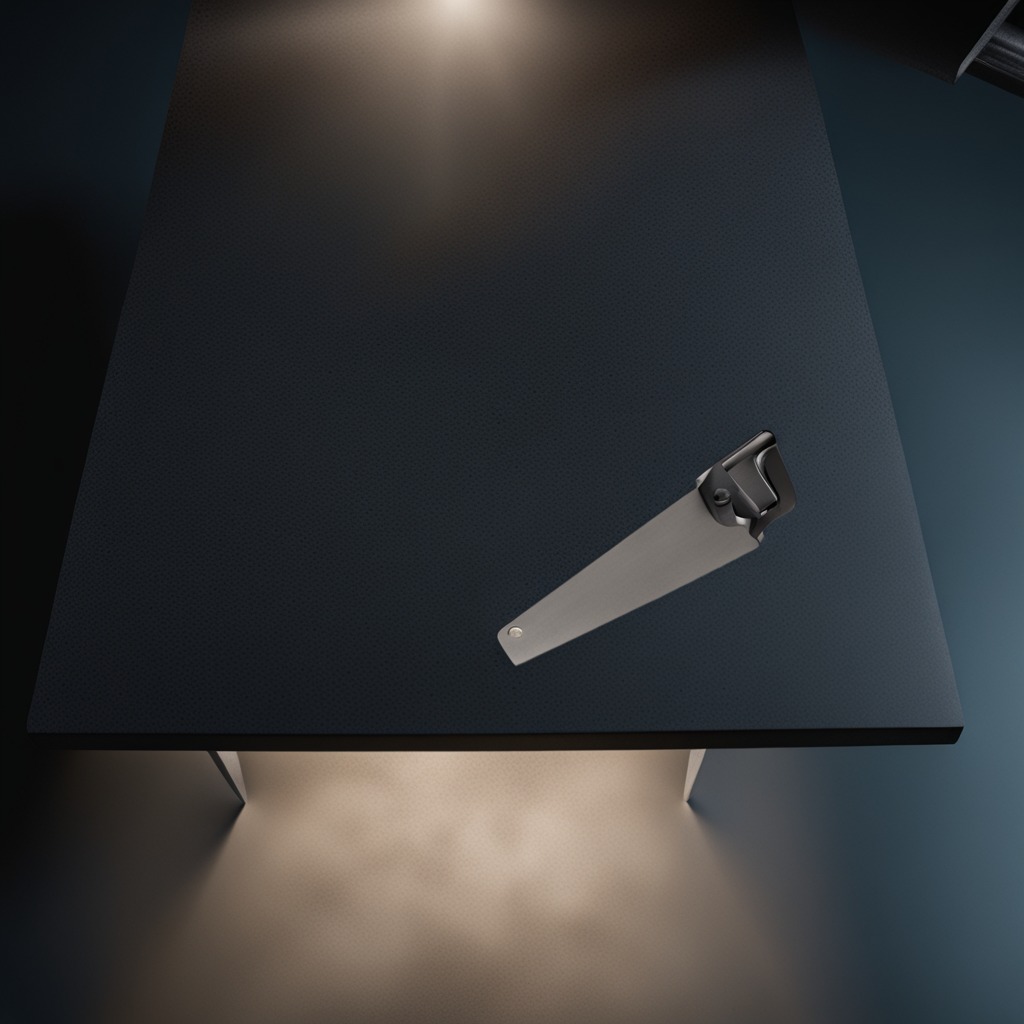
A handheld metal saw is lying on a clean granite table inside a workshop at night dim ambient light soft shadows worn but